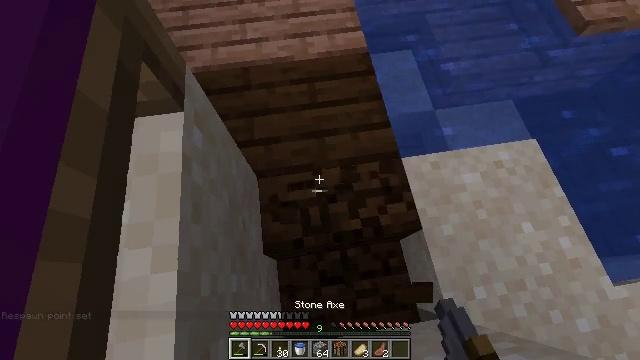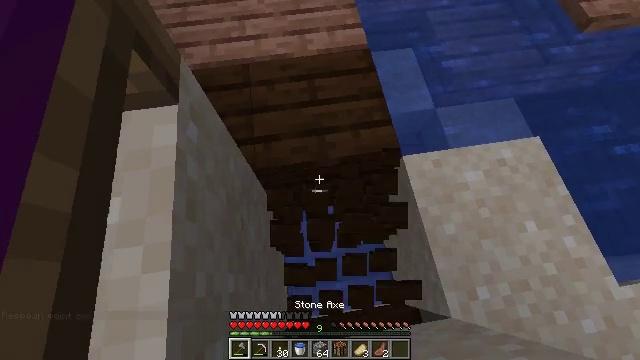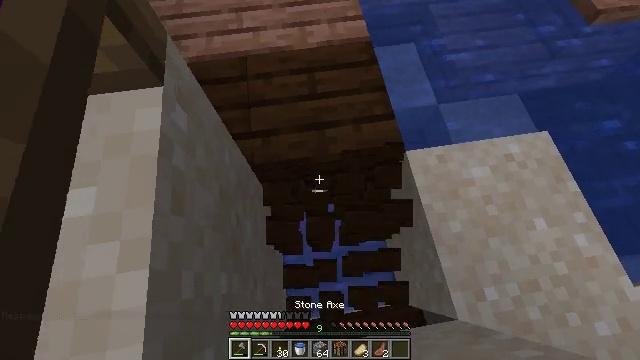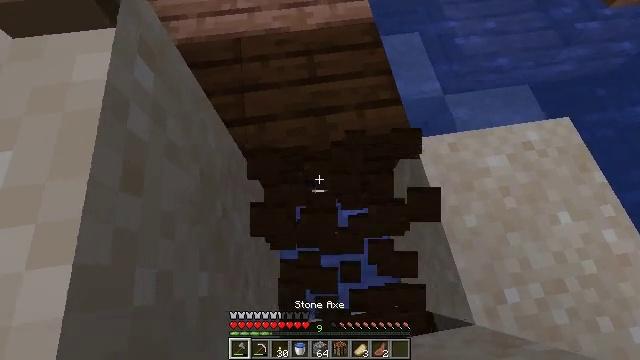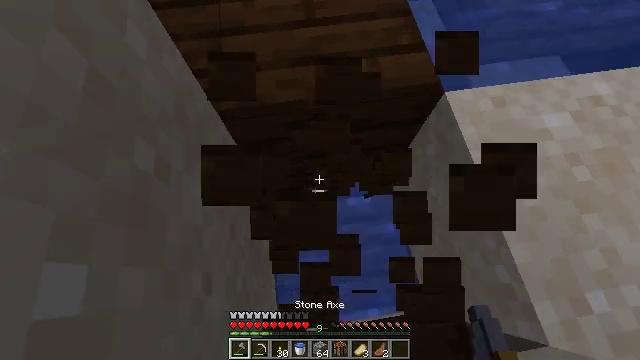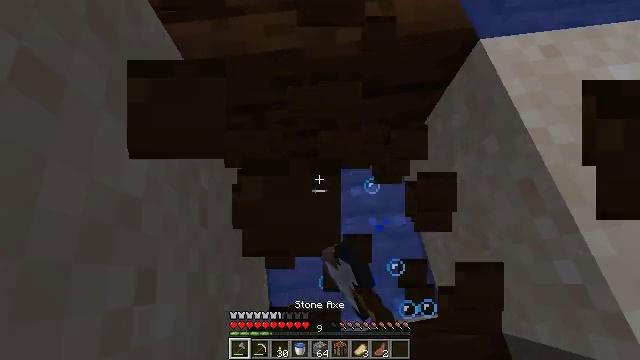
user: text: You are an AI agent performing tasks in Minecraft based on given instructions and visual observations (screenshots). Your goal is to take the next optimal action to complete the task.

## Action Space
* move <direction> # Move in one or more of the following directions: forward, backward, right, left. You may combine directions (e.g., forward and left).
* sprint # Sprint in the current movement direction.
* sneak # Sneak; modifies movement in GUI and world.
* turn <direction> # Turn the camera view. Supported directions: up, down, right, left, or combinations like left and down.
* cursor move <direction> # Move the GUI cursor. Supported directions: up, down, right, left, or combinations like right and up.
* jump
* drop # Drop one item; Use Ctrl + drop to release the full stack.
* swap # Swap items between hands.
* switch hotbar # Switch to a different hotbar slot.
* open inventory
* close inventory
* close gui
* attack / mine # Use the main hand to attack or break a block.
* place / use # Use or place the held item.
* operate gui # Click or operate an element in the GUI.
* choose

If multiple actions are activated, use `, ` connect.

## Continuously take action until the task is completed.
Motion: motion action
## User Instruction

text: Break the dark oak stairs to collect them.
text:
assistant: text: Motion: attack / mine
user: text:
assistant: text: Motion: attack / mine
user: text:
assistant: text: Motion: no_op
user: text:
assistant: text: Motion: attack / mine
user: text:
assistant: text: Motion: attack / mine
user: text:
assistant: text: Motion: attack / mine